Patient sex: M
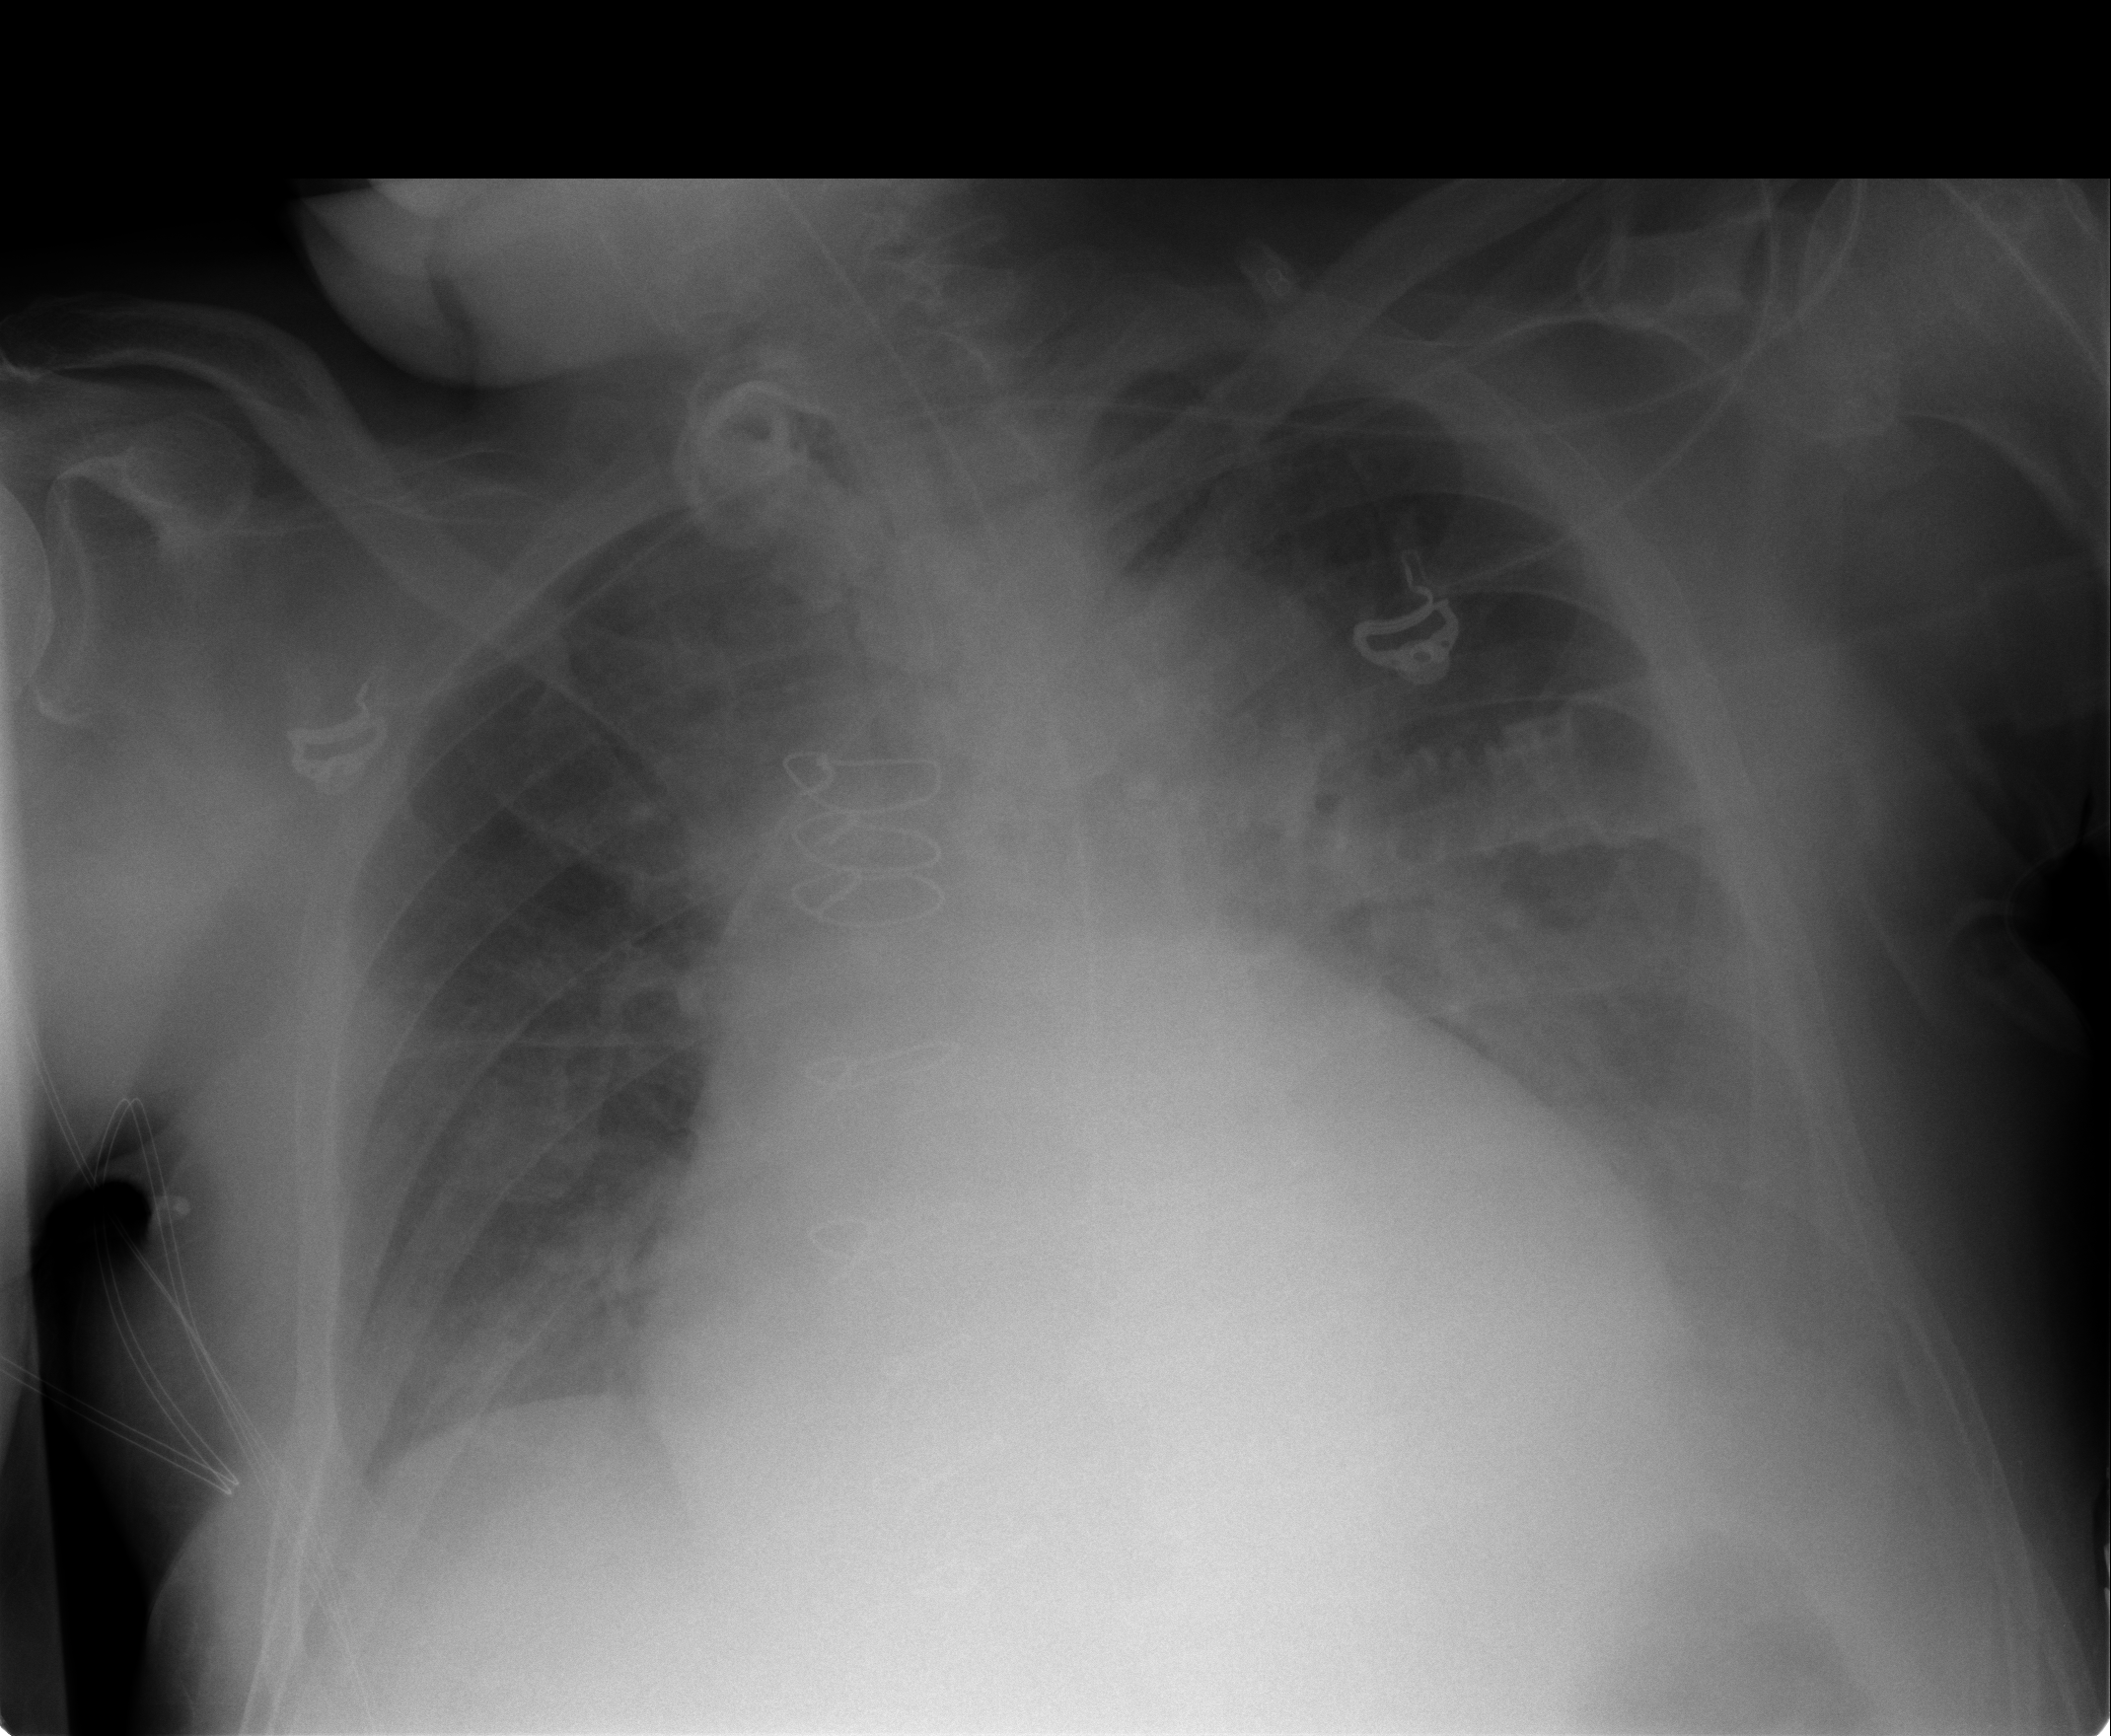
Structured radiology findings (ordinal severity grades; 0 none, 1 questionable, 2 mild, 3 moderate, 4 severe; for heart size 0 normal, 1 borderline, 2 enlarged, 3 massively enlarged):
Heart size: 2
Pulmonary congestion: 3
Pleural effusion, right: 2
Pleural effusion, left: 3
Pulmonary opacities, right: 2
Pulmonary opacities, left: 2
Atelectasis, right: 2
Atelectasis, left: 2